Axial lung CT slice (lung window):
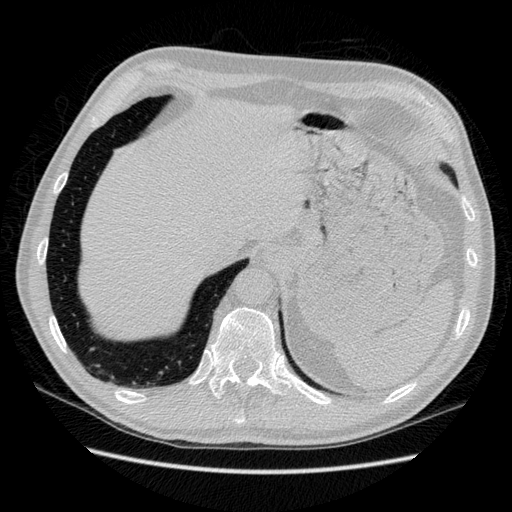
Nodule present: no